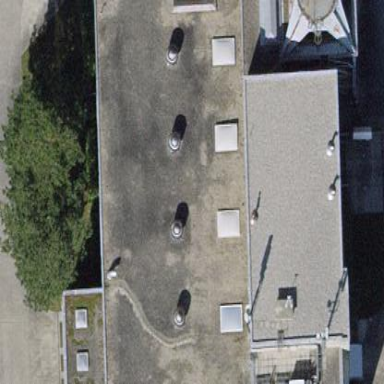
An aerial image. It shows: Building with gas-powered generator.